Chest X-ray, PA view. Patient: 62 years old, sex F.
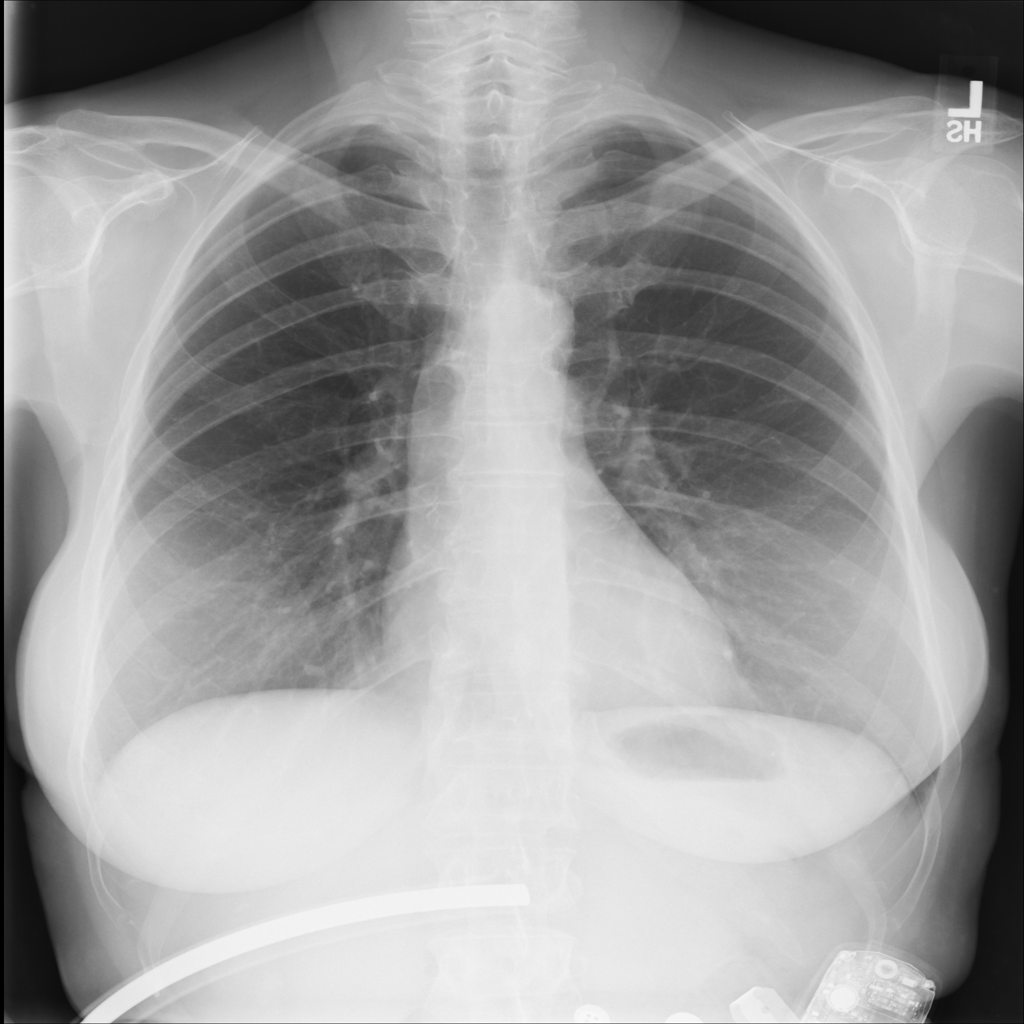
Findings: No Finding